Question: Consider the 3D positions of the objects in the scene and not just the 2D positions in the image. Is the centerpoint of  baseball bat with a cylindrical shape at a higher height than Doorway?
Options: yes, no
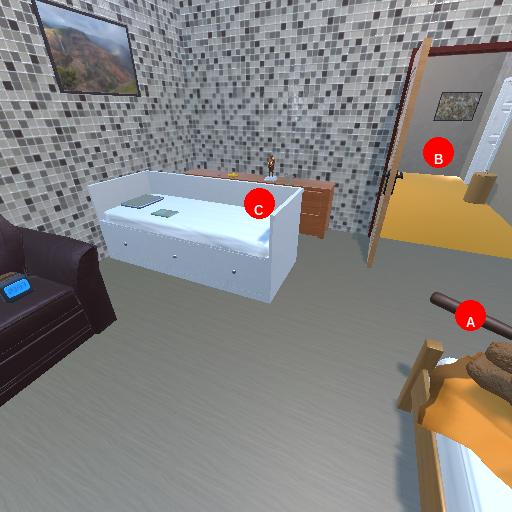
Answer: yes